Question: I am developer a winform application with WCF service. There are certain forms which display 100-200 rows in a grid. For such cases it fails to show any data and gives this error :

I have gone through many questions on SO related to this issue. And I tried most of them. But this no luck.
I have changed my application's app.config to look like this :()
'''
<system.serviceModel>
<client>
<endpoint address="http://internaladmin.iifl.in/NBFCLAS/Service.svc"
binding="basicHttpBinding" bindingConfiguration="BasicHttpBinding_INBFC"
contract="NbfcService.INBFC" name="BasicHttpBinding_INBFC" />
</client>
<bindings>
<basicHttpBinding>
<binding name="BasicHttpBinding_INBFC" closeTimeout="00:59:00"
openTimeout="00:59:00" receiveTimeout="00:10:00" sendTimeout="00:59:00"
allowCookies="false" bypassProxyOnLocal="false" hostNameComparisonMode="StrongWildcard"
maxBufferSize="<PHONE>" maxBufferPoolSize="<PHONE>" maxReceivedMessageSize="<PHONE>"
messageEncoding="Text" textEncoding="utf-8" transferMode="Buffered"
useDefaultWebProxy="true">
<readerQuotas maxDepth="32" maxStringContentLength="8192" maxArrayLength="16384"
maxBytesPerRead="4096" maxNameTableCharCount="16384" />
<security mode="None">
<transport clientCredentialType="None" proxyCredentialType="None"
realm="" />
<message clientCredentialType="UserName" algorithmSuite="Default" />
</security>
</binding>
</basicHttpBinding>
</bindings>
</system.serviceModel>
'''
But it still does not work. I face no issues while my friend to whom I have given the same EXE file is facing such issues.
Note: there is no binding section in WCF service's webconfig.
'''
<system.serviceModel>
<bindings>
<basicHttpBinding>
<binding name="BasicHttpBinding_INBFC" closeTimeout="00:59:00"
openTimeout="00:59:00" receiveTimeout="00:10:00" sendTimeout="00:59:00"
allowCookies="false" bypassProxyOnLocal="false" hostNameComparisonMode="StrongWildcard"
maxBufferSize="<PHONE>" maxBufferPoolSize="<PHONE>" maxReceivedMessageSize="<PHONE>"
messageEncoding="Text" textEncoding="utf-8" transferMode="Buffered"
useDefaultWebProxy="true">
<readerQuotas maxDepth="32" maxStringContentLength="8192" maxArrayLength="16384"
maxBytesPerRead="4096" maxNameTableCharCount="16384" />
<security mode="None">
<transport clientCredentialType="None" proxyCredentialType="None"
realm="" />
<message clientCredentialType="UserName" algorithmSuite="Default" />
</security>
</binding>
</basicHttpBinding>
</bindings>
<behaviors>
<serviceBehaviors>
<behavior>
<!-- To avoid disclosing metadata information, set the value below to false and remove the metadata endpoint above before deployment -->
<serviceMetadata httpGetEnabled="true"/>
<!-- To receive exception details in faults for debugging purposes, set the value below to true. Set to false before deployment to avoid disclosing exception information -->
<serviceDebug includeExceptionDetailInFaults="false"/>
</behavior>
</serviceBehaviors>
</behaviors>
<serviceHostingEnvironment multipleSiteBindingsEnabled="true"/>
<services>
<service name="NbfcService.INBFC">
<endpoint
binding="basicHttpBinding"
contract="NbfcService.INBFC"
bindingConfiguration="BasicHttpBinding_INBFC" />
</service>
</services>
'''
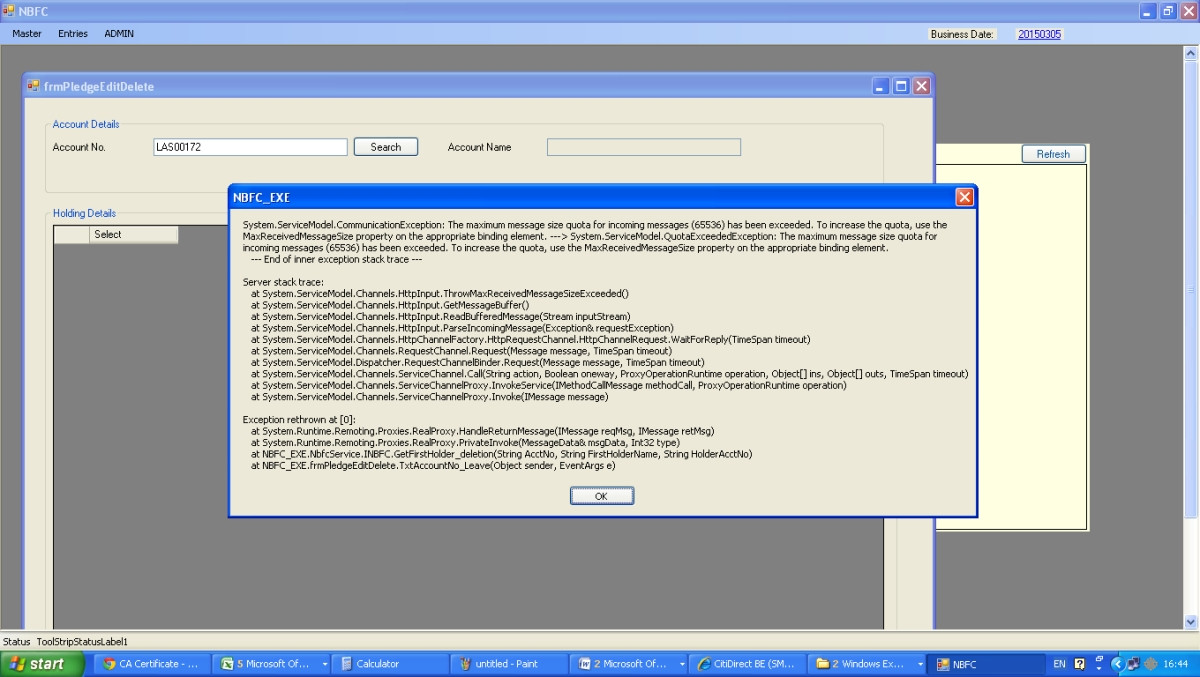
Answer: You have to set the maxReceivedMessageSize on the client 'and' on the server. In your case you need to change the binding on the server as well as you did on the client.
'''
<system.serviceModel>
<bindings>
<basicHttpBinding>
<binding name="BasicHttpBinding_INBFC" closeTimeout="00:59:00"
openTimeout="00:59:00" receiveTimeout="00:10:00" sendTimeout="00:59:00"
allowCookies="false" bypassProxyOnLocal="false" hostNameComparisonMode="StrongWildcard"
maxBufferSize="<PHONE>" maxBufferPoolSize="<PHONE>" maxReceivedMessageSize="<PHONE>"
messageEncoding="Text" textEncoding="utf-8" transferMode="Buffered"
useDefaultWebProxy="true">
<readerQuotas maxDepth="32" maxStringContentLength="8192" maxArrayLength="16384"
maxBytesPerRead="4096" maxNameTableCharCount="16384" />
<security mode="None">
<transport clientCredentialType="None" proxyCredentialType="None"
realm="" />
<message clientCredentialType="UserName" algorithmSuite="Default" />
</security>
</binding>
</basicHttpBinding>
</bindings>
<behaviors>
<serviceBehaviors>
<behavior>
<!-- To avoid disclosing metadata information, set the value below to false and remove the metadata endpoint above before deployment -->
<serviceMetadata httpGetEnabled="true"/>
<!-- To receive exception details in faults for debugging purposes, set the value below to true. Set to false before deployment to avoid disclosing exception information -->
<serviceDebug includeExceptionDetailInFaults="false"/>
</behavior>
</serviceBehaviors>
</behaviors>
<serviceHostingEnvironment multipleSiteBindingsEnabled="true"/>
<services>
<service name="<My service name>">
<endpoint
binding="basicHttpBinding"
contract="<my contract name>"
bindingConfiguration="BasicHttpBinding_INBFC" />
</service>
</services>
</system.serviceModel>
'''